Question: I am a beginner trying to bubble sort a vector of objects in C++. My goal is to sort the vector by member variables of each object element's member variable. So in the end, I would like the attributes off all the vector elements to be the same, just sorted in a different order. When I run the program, I get the following message:

Here is my code:
'''
void sortInventory(vector<Vehicle> &carList)
{
bool swap;
Vehicle temp;
do
{
swap = false;
for (int count = 0; count < carList.size(); count++)
{
transform(carList[count].getVIN().begin(), carList[count].getVIN().end(), carList[count].getVIN().begin(), ::tolower);
if (carList[count].getVIN() > carList[count + 1].getVIN())
{
temp = carList[count];
carList[count] = carList[count + 1];
carList[count + 1] = temp;
swap = true;
}
}
} while (swap);
}
'''
Here is my class declaration:
'''
class Vehicle
{
private:
string VIN;
public:
string getVIN();
void setVIN(string);
};
'''
Here is my class implementation:
'''
string Vehicle::getVIN()
{ return VIN; }
void Vehicle::setVIN(string input)
{ VIN = input; }
'''
By the way, I am aware that I am not using efficient methods, but I am just starting to learn the language and I am learning to write the code.
I asked a question similar to this <URL>. However, none of the answers got me to where I wanted to go, although I feel like I am going in the right direction.
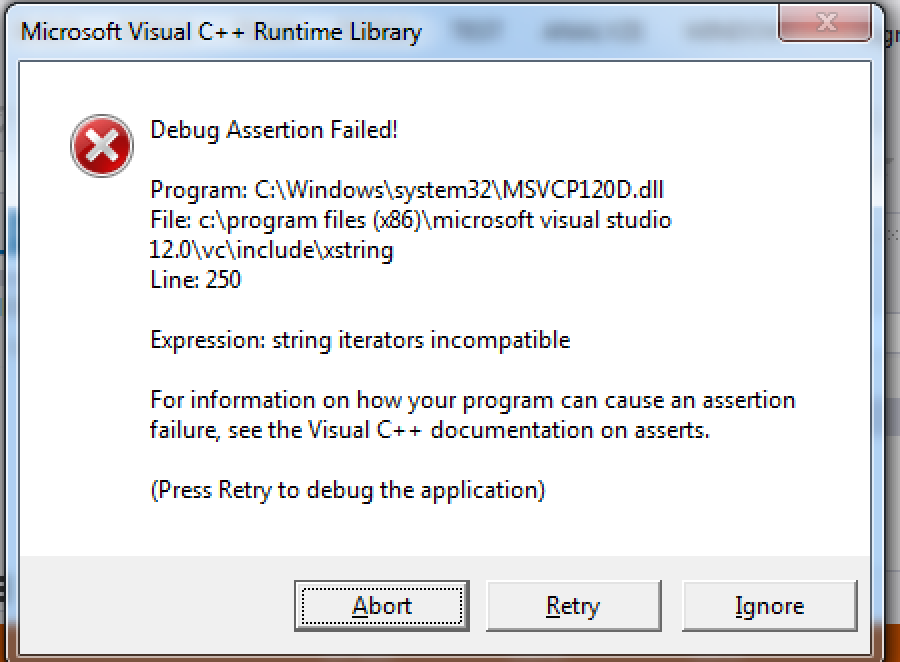
Answer: As jxh says, your transform line fails because you are making iterators to separate string objects. Why not try making the transform a separate routine?
If you want to be fancy you can define it inside the sort routine as a lambda function. Or you can just make it a separate routine defined separately.
'''
// returns a lower case version of the string
std::string lower_case(std::string VIN_number){
auto begin = std::begin(VIN_number);
auto end = std::end(VIN_number);
// Your code acting on one fixed string
std::transform(begin, end, begin, ::tolower);
return VIN_number;
}
'''
Then when you do your comparison, do something like
'''
if ( lower_case(carList[count].getVIN()) > lower_case(carList[count + 1]).getVIN()) )
'''